Question: I need to have a query where i can see open sales order quantity (PO and In stock) but i need to see based on customer reference. i have a customer who many stores. and his order # joins a store #. so under every order there can be 100 stores at a time. Against every store there is a sales order in SAP B1 9.1 having referece like <PHONE>(PO# -Store#) so that goods can be ship according to store address. Splitting "NUMATCARD" and consolidating quantity at store level is beyond my approach.
I need to have a query which show results as attached output sheet.

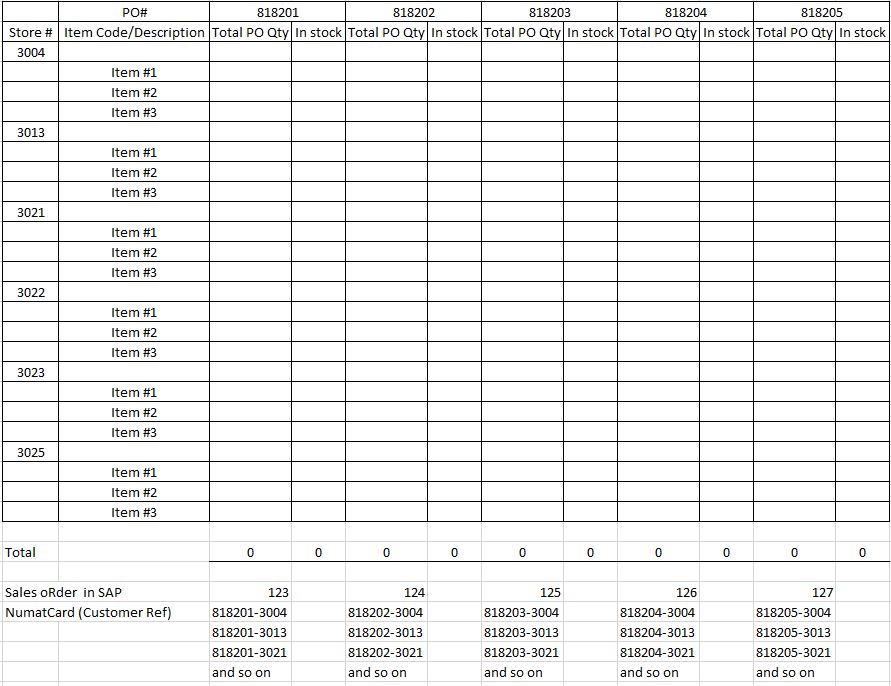
Answer: I have this query but couldn't translate CustomerRef into rows and columns.
'''
SELECT T0.[DocDueDate],
T0.[CardName],
T0.[NumAtCard],
T0.[DocNum],
T1.[ItemCode],
T1.[Dscription],
T3.[WhsCode],
T3.[OnHand] - SUM(OpenQty) OVER (Partition By T1.ItemCode ORDER BY DocDueDate, LineNum, NumAtCard, DocNum) + SUM(T1.OpenQty) AS 'Available',
SUM(T1.[Quantity]) AS 'PO QTY',
SUM(T1.OpenQty) AS 'To Release'
FROM
ORDR T0
INNER JOIN RDR1 T1 ON T0.[DocEntry] = T1.[DocEntry]
INNER JOIN OITM T2 ON T1.[ItemCode] = T2.[ItemCode]
INNER JOIN OITW T3 ON T2.[ItemCode] = T3.[ItemCode] AND T1.[WhsCode] = T3.[WhsCode]
WHERE
T0.[CardCode] = 'c00192' and
T0.[DocStatus] = 'O' AND
T1.[LineStatus] = 'O' AND
T0.[CANCELED] = 'N' AND
T1.[WhsCode] = '161'
GROUP BY
T0.[DocDueDate],
T0.[CardName],
T0.[NumAtCard],
T0.[DocNum],
T1.[ItemCode],
T1.[Dscription],
T3.[OnHand],
T3.[WhsCode],
T1.[LineNum],
T1.OpenQty
ORDER BY
T0.[DocDueDate],
T0.[NumAtCard],
T0.[DocNum]
'''